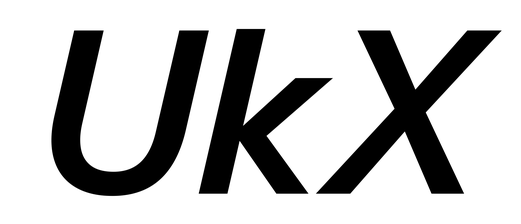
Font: InstrumentSans-Italic_SemiBold_Italic